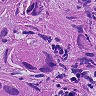
Metastatic tissue present: yes